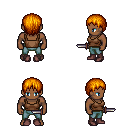
a pixel art fantasy rpg character, male body template, human, dark skin, brown pirate shirt, teal pants, dark blonde plain hairstyle, maroon shoes, dagger, four views (front, back, left, right), 2x2 character sprite sheet, small pixel art, hard edges, no anti-aliasing